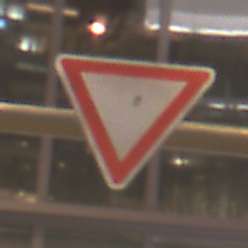
Verkehrszeichen: VorfahrtGewaehren
Umgebung: Indoor, Urban
Tageszeit: NotSpecified
Wetter: NotSpecified
Licht: Artificial
Jahreszeit: NotSpecified
Kontrast: MediumContrast